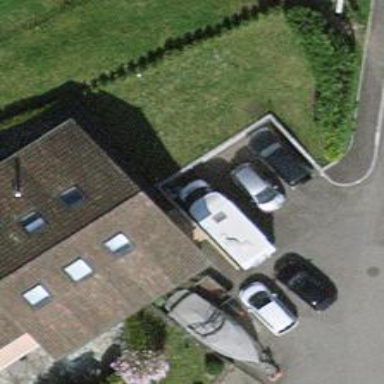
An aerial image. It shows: Street-side parking area.